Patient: sex F, age 59
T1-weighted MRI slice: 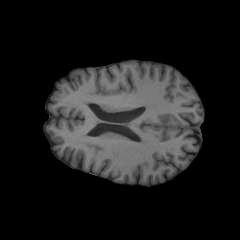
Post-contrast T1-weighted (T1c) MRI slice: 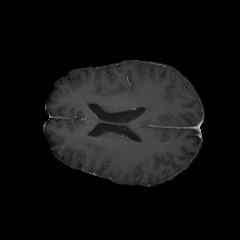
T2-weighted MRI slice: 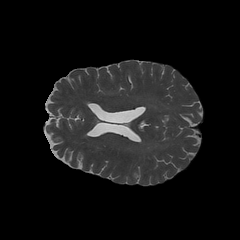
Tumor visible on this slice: no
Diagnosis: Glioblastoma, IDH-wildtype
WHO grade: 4